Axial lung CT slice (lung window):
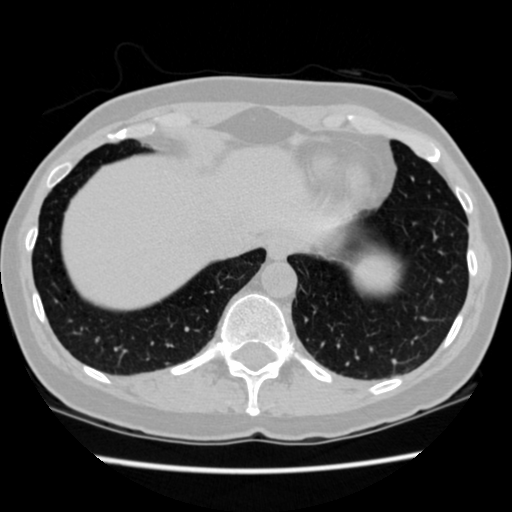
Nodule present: no